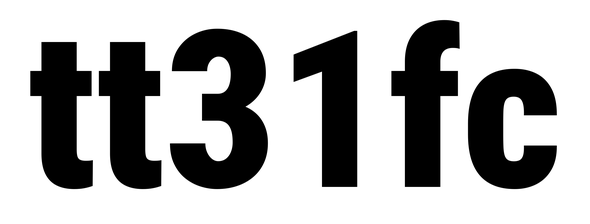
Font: Roboto_Condensed_Black